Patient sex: M
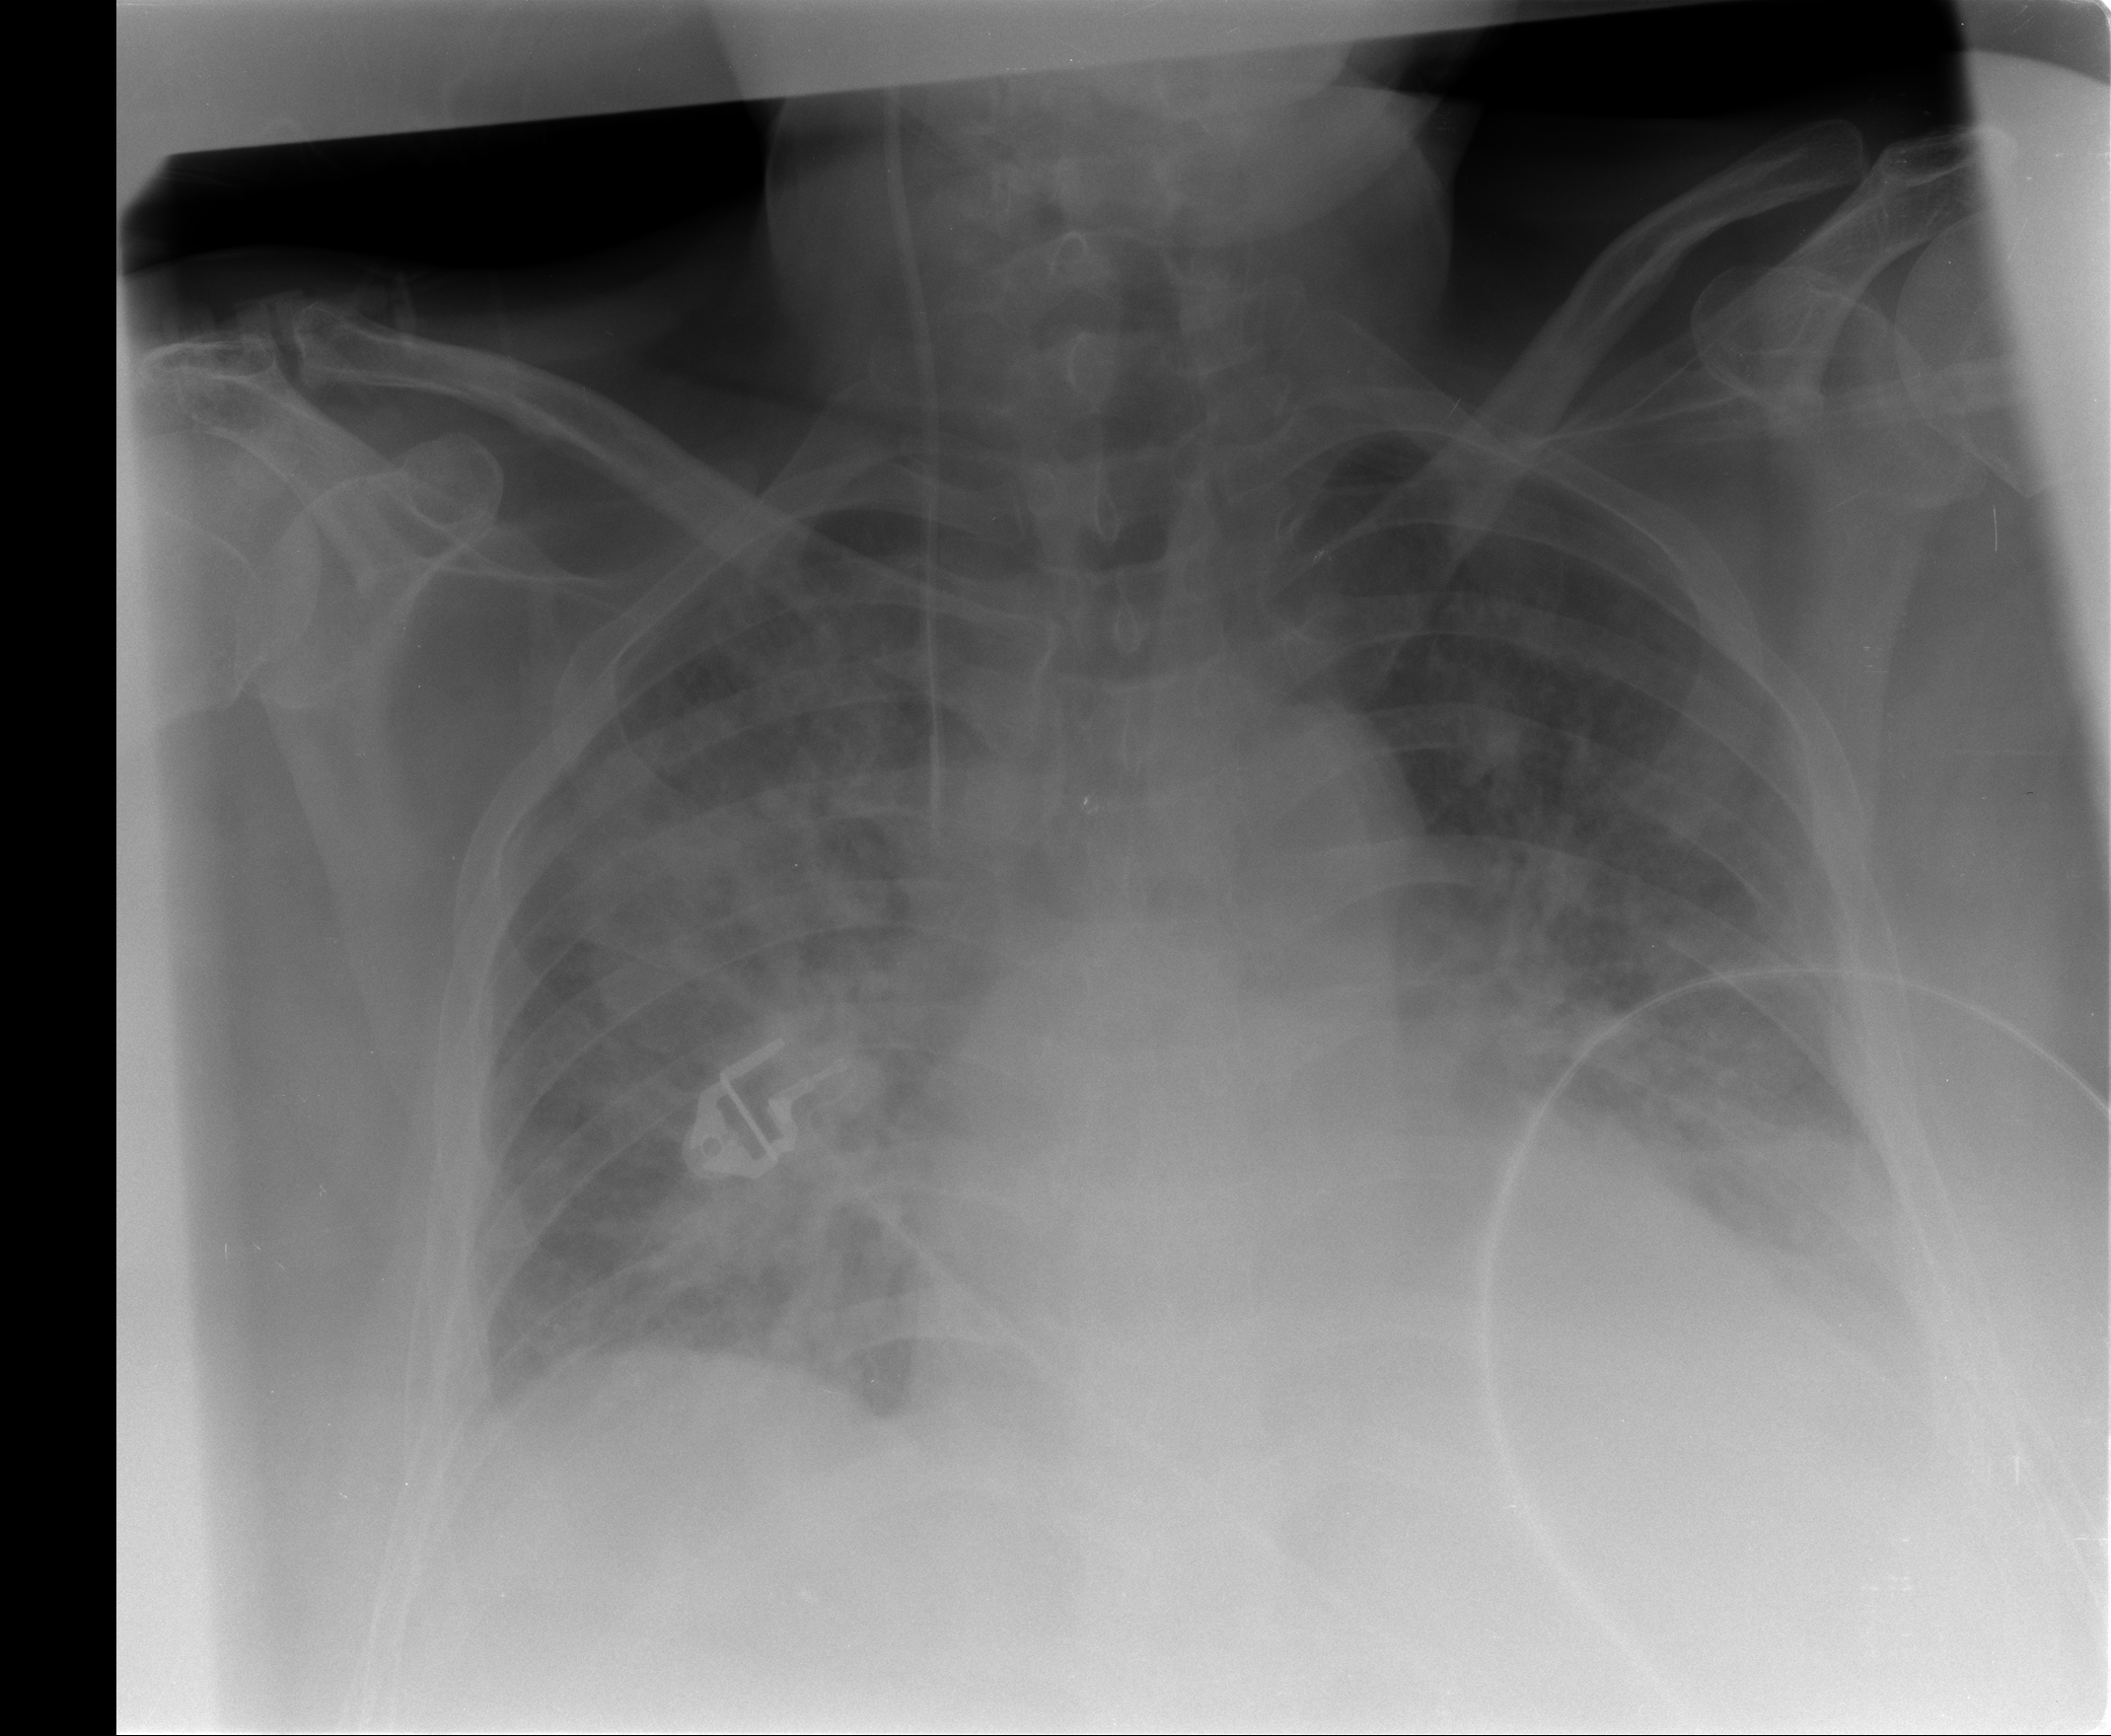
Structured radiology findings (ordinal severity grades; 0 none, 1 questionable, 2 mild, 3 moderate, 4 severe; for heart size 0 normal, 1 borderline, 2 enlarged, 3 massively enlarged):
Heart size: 2
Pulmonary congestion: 2
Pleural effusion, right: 2
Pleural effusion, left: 2
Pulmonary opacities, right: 4
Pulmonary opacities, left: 2
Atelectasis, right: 3
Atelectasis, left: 2